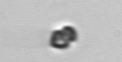
Label: Heterocapsa_rotundata